Question: I have a class without namespace (should I say, declared in namespace?)
'''
public static class Test
{
public static string Something { get; set; }
}
'''
It can be accessed from other classes of the project without specifying any namespace, like it's located in the namespace
'''
namespace WpfApplication1
{
public partial class MainWindow : Window
{
public MainWindow()
{
Test.Something = "bla"; // no problem
InitializeComponent();
}
}
}
'''
Now I am trying to access such class from xaml. And I have problems.
---
Typing its name like this
'''
<TextBlock Text="{Binding Source={x:Static Test.Something}}"/>
'''
gives
> Test is not supported in WPF project.
---
Trying to add 'clr-namespace'
'''
<Window x:Class="WpfApplication1.MainWindow"
xmlns="http://schemas.microsoft.com/winfx/2006/xaml/presentation"
xmlns:x="http://schemas.microsoft.com/winfx/2006/xaml"
xmlns:local="clr-namespace:WpfApplication1">
...
<TextBlock Text="{Binding Source={x:Static local:Test.Something}}"/>
'''
will produce
> Cannot find the type 'Test'. Note that type names are case sensitive.
Strangely enough, intellisence think everything is ok this time

---
Putting 'Test' into 'WpfApplication1' namespace will make it working ofc. But I want to have it without namespace.
Question: How to declare namespace as prefix in xaml? Is it really that to have some classes without namespace? My idea was to use same class in different projects (as a <URL>.
---
I though about one more possibility to demonstrate problem. Imagine we have something declared in different namespace (to example, project namespace is 'WpfApplication1', but we create class and declare it in 'SomeNamespace' namespace). This will required to use 'using' or specify (including namespace, but excluding assembly) when accessing it inside project classes. However, in 'xaml' we have only option similar to 'using' - it's 'clr-namespace'. What about specifying directly in xaml right at the place where it's needed and without using of 'clr-namespace'. Is it possible?
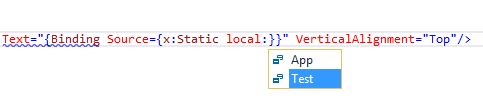
Answer: Totally awkward, but you can actually declare the XAML namespace like 'xmlns:funky="clr-namespace:"' (note the empty declaration) and then refer to the class as 'funky:Test'. It whines all over at , but it runs without exceptions and produces the intended behavior (so far as to what I have been able to test).
This brings about some other questions...